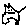
Label: cat